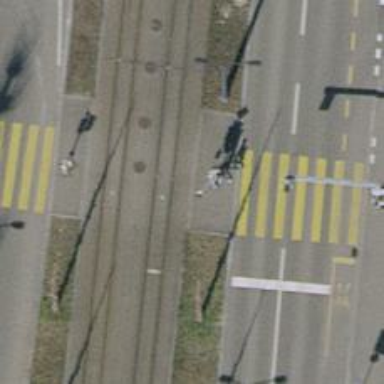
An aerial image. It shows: Kerb serving as barrier.